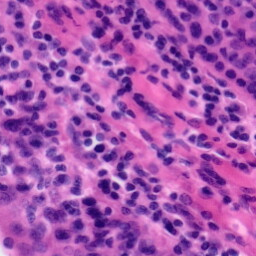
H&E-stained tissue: Tonsil